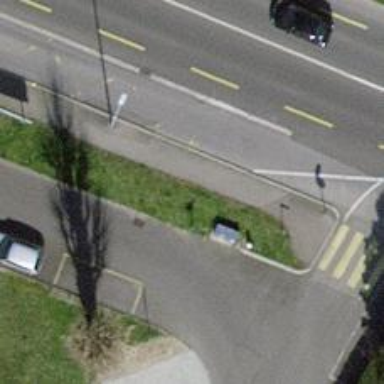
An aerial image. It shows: Asphalt sidewalk with sheltered public transport platform.